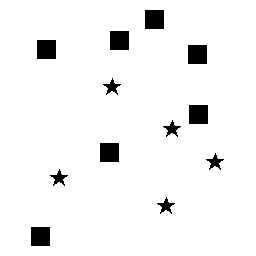
Squares: 7
Triangles: 0
Stars: 5
Total shapes: 12